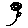
Label: flower